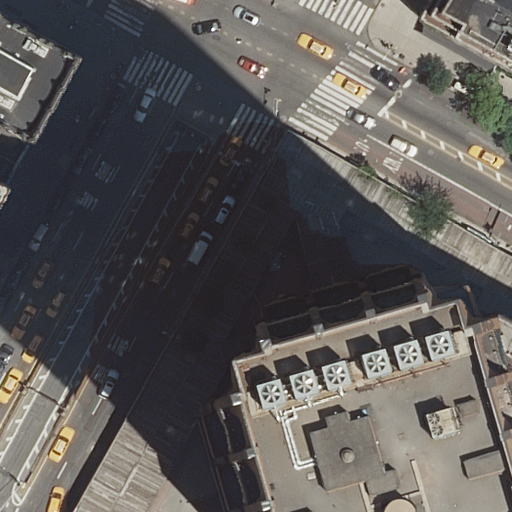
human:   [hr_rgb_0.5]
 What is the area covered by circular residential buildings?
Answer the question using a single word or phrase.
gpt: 0m2

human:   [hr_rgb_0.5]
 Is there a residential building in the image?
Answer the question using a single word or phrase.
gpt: yes

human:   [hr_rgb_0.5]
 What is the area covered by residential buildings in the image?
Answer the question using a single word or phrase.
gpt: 1550m2

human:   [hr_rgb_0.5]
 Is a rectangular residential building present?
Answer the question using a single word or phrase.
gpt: yes

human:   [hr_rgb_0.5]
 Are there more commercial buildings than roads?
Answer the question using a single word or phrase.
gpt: no

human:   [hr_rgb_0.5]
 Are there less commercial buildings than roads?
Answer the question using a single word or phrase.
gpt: yes

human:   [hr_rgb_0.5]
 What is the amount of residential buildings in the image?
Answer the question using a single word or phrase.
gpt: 4

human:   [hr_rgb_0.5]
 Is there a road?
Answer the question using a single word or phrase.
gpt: yes

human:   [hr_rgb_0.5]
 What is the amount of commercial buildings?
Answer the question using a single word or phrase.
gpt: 0

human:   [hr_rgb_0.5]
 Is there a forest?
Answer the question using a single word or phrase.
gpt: no

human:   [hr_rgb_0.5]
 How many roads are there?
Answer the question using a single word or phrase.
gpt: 10

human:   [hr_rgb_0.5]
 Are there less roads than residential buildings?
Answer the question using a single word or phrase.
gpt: no

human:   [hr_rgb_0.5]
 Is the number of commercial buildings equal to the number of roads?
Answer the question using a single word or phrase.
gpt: no

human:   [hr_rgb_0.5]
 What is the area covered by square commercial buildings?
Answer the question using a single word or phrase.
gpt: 0m2

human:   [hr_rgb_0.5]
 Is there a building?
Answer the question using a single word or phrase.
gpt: yes

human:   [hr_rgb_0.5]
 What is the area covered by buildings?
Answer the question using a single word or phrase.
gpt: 1550m2

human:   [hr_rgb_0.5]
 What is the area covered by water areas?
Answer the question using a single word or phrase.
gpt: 0m2

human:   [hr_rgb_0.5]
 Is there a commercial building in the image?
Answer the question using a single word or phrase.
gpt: no

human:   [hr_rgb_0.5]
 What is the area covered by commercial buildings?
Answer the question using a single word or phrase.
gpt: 0m2

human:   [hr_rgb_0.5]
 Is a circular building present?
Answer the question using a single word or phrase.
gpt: no

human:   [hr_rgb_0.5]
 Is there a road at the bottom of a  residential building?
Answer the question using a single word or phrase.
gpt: yes

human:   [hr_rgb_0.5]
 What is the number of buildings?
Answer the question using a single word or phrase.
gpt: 4

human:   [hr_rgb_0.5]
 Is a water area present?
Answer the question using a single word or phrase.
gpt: no

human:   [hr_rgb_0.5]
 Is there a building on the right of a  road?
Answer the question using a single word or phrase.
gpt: yes

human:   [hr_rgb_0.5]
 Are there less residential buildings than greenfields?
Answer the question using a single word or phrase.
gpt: no

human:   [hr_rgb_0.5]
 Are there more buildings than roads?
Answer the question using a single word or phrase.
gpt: no

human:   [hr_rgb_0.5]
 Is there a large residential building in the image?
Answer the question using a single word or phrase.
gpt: yes

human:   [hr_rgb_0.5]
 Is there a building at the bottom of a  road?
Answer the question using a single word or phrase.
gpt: yes

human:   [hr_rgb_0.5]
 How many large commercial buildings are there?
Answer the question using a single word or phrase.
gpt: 0

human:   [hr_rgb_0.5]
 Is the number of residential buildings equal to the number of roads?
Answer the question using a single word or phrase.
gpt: no

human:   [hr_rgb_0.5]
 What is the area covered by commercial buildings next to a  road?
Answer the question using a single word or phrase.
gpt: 0m2

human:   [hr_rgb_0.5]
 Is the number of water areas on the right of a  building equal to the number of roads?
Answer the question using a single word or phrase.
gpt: no

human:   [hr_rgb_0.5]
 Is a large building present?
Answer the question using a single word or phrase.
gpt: yes

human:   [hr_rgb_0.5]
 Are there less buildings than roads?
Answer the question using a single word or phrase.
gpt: yes

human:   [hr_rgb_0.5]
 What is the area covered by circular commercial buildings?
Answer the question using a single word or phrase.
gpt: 0m2

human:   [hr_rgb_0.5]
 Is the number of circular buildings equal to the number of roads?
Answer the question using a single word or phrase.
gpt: no

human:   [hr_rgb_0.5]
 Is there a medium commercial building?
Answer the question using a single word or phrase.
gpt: no

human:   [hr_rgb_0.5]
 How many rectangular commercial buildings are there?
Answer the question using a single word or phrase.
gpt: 0

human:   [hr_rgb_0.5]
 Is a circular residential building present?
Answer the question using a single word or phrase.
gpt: no

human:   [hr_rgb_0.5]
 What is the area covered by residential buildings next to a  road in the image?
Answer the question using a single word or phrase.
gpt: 1550m2

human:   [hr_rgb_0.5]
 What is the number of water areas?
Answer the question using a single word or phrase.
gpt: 0

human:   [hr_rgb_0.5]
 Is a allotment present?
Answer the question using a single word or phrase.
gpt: no

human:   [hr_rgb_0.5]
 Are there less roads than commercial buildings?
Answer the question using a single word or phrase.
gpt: no

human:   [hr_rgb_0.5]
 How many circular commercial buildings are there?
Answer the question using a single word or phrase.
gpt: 0

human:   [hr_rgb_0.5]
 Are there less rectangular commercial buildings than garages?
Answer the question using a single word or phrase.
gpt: no

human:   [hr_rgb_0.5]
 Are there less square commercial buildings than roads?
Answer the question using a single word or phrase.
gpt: yes

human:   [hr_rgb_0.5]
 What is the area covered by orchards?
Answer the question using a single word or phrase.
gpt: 0m2

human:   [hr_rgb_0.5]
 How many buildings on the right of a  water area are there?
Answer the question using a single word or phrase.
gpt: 0

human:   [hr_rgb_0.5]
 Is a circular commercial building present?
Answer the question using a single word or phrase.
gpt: no

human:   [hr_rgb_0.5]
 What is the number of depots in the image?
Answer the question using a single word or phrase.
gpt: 0

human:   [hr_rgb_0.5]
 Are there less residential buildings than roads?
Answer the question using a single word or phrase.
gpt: yes

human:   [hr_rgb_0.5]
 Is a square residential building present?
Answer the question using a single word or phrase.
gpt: no

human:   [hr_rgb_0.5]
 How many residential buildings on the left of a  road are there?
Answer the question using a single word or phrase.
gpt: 1

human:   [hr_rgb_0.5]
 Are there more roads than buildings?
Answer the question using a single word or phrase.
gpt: yes

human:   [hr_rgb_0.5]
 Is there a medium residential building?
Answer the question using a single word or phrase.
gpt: yes

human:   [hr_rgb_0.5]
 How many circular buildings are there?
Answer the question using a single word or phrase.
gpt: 0

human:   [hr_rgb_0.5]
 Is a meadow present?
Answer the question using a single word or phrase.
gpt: no

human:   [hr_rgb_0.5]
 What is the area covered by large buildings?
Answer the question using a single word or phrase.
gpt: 905m2

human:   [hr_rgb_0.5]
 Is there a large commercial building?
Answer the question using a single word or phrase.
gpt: no

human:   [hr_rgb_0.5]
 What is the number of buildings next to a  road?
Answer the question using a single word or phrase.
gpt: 4

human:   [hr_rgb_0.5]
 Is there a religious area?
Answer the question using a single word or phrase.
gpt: no

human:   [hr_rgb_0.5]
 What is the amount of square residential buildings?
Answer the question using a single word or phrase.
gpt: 0

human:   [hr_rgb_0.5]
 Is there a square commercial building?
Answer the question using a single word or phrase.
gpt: no

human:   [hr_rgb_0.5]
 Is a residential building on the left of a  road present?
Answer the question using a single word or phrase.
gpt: yes